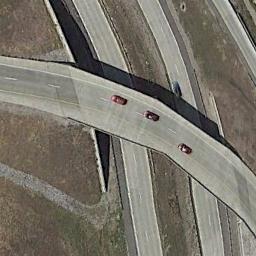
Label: overpass